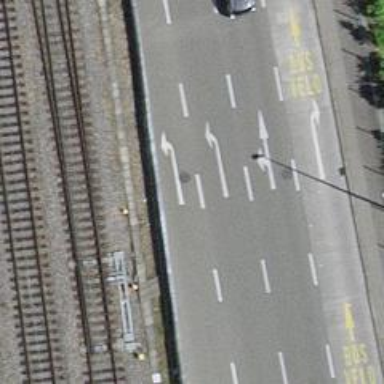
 there is cycleway marked as ""share_busway""."